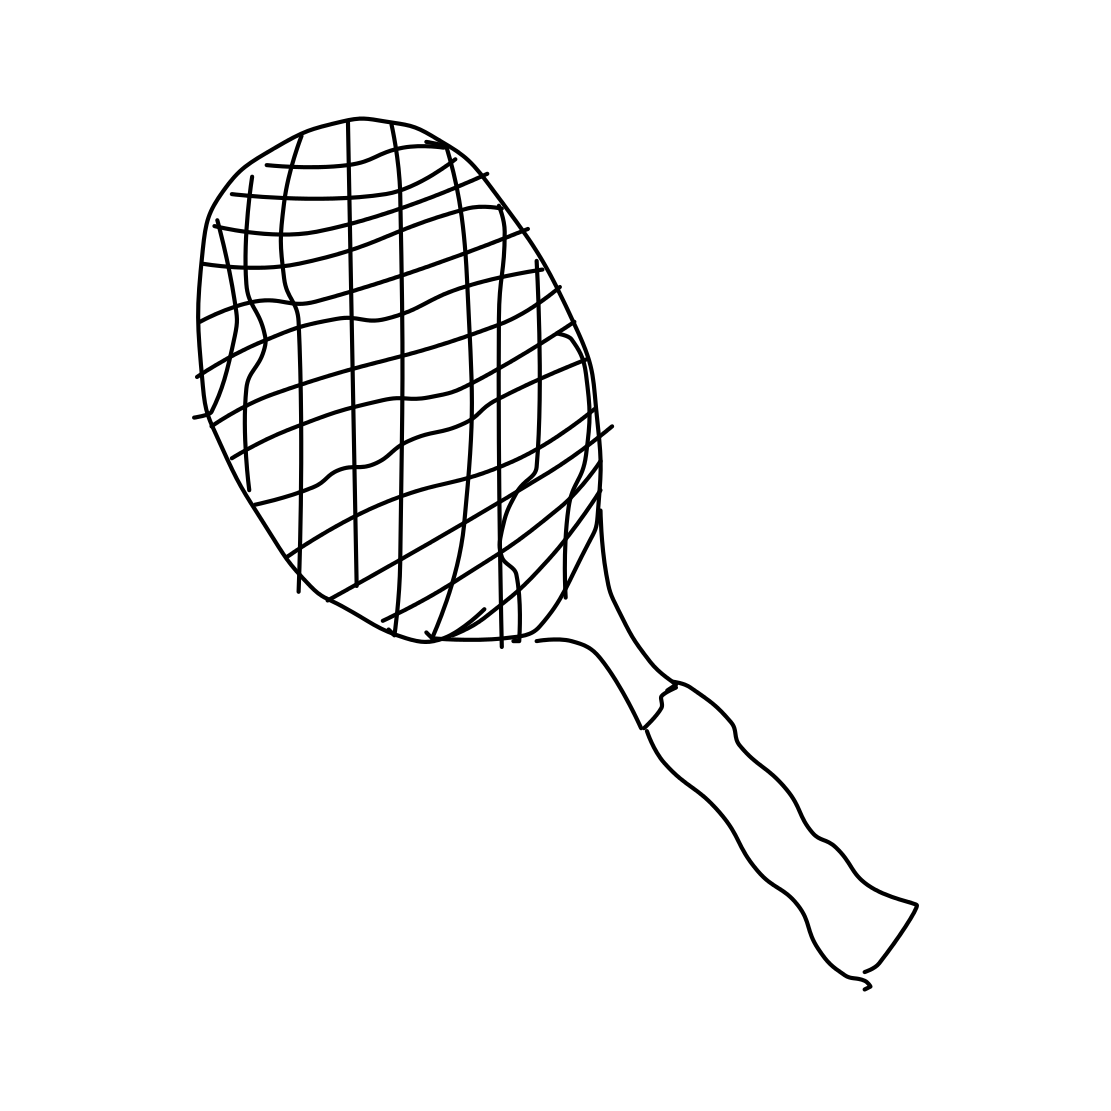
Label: tennis-racket